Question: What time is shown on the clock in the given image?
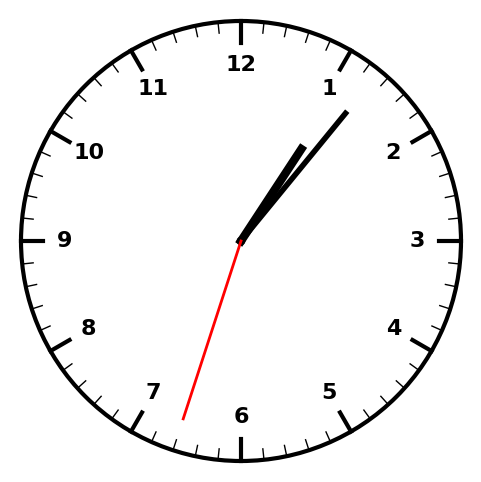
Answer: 01:06:33